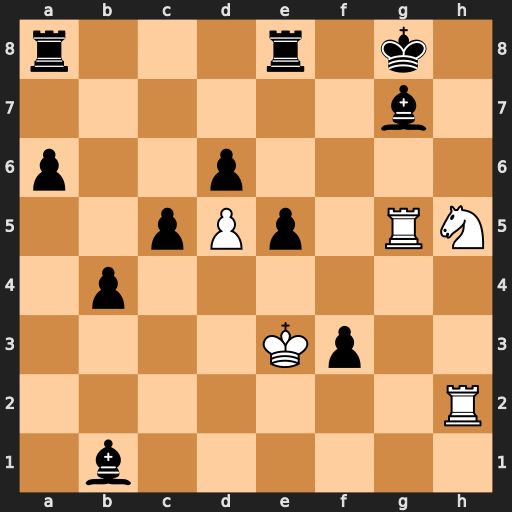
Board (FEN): r3r1k1/6b1/p2p4/2pPp1RN/1p6/4Kp2/7R/1b6
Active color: w
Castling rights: -
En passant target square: -
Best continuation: Rxg7+ Kf8 Rh3 e4 Rh4 Re7 Rf4+